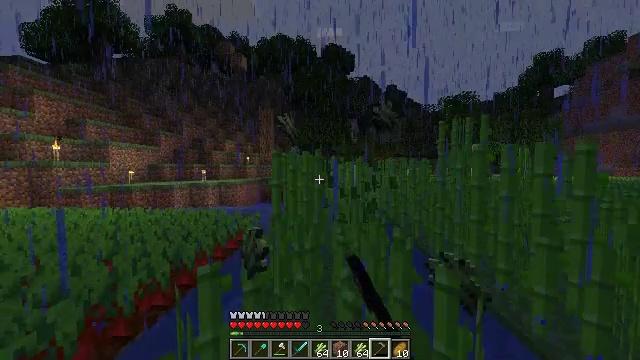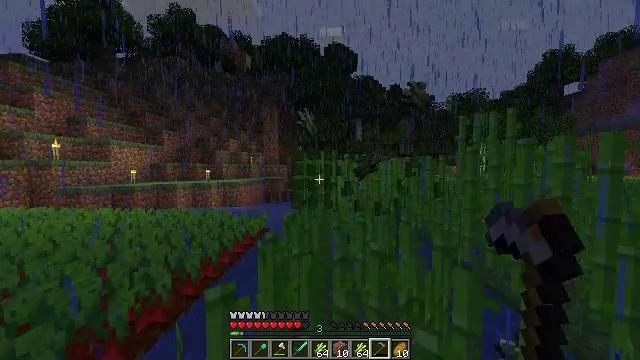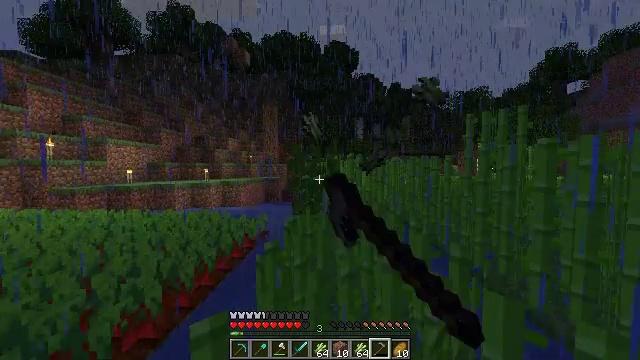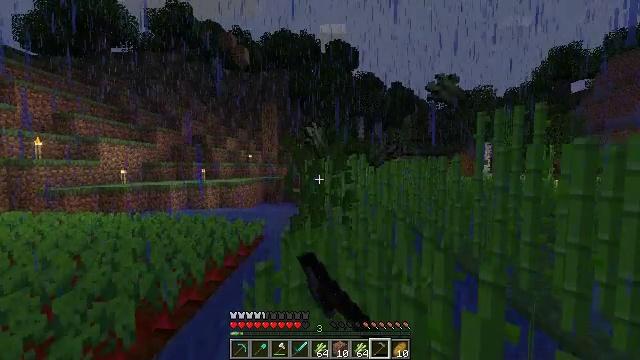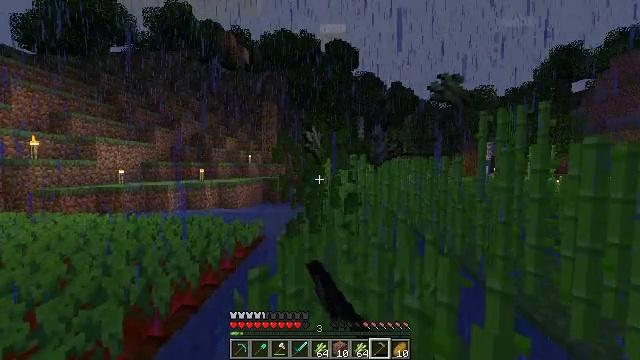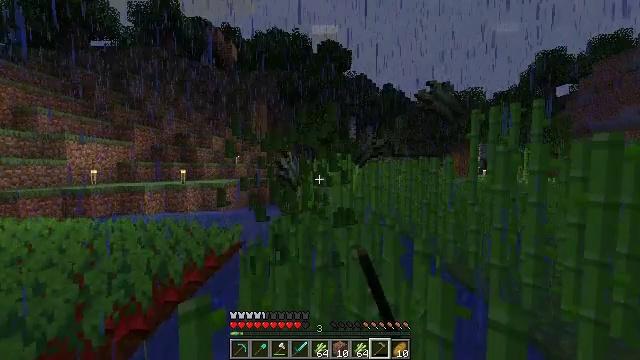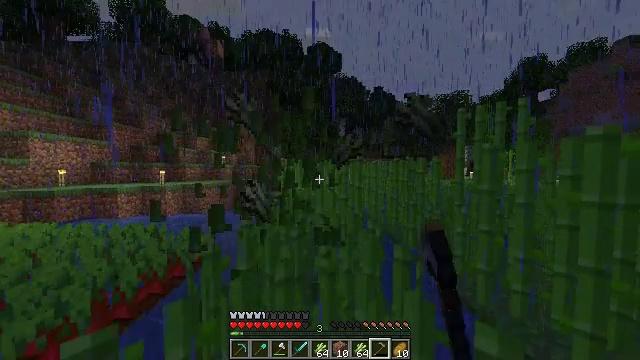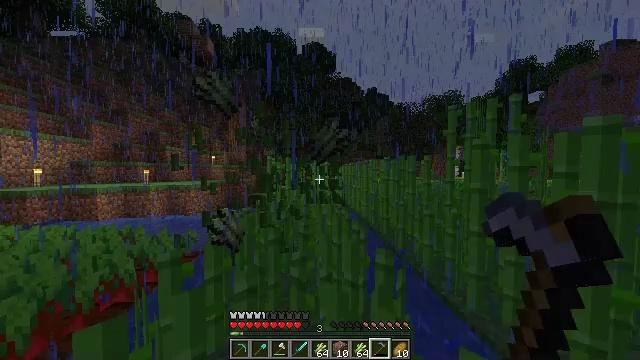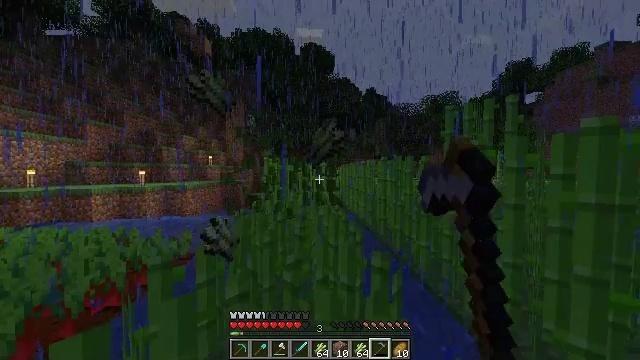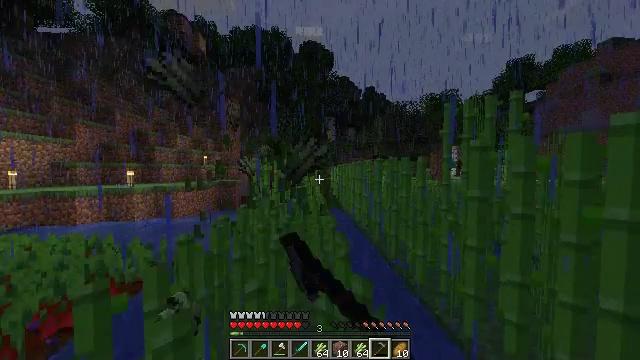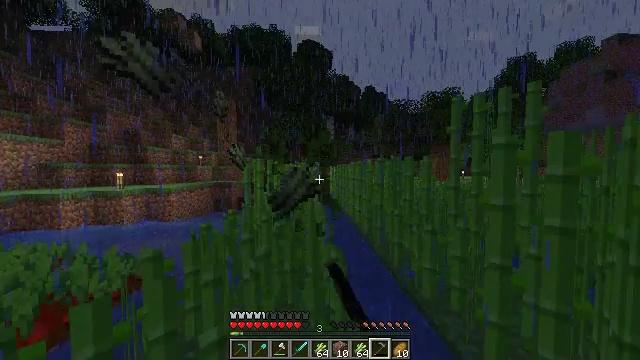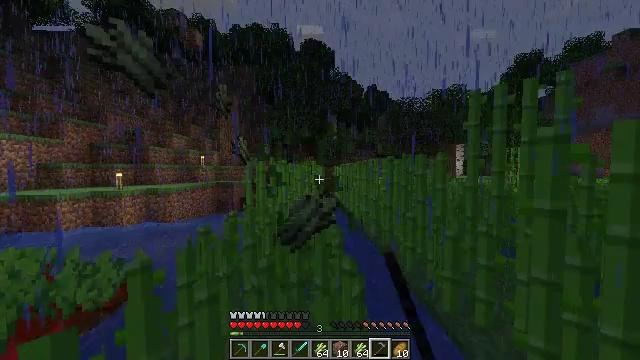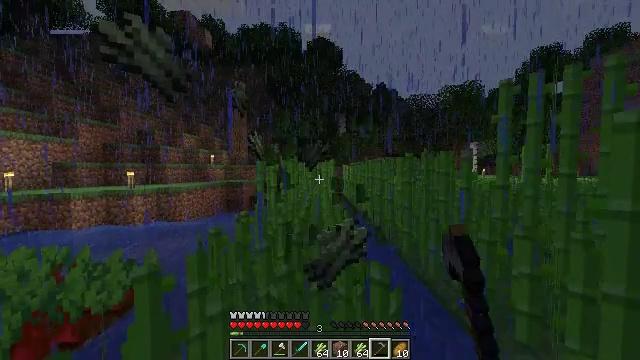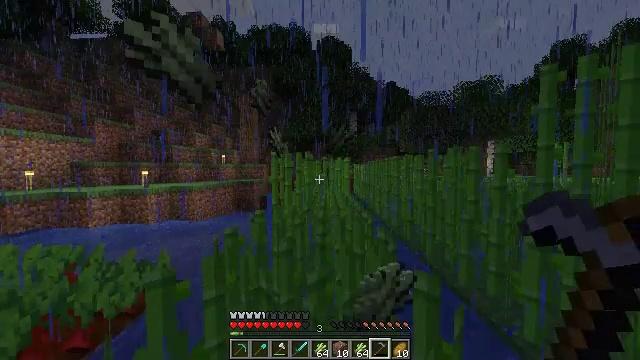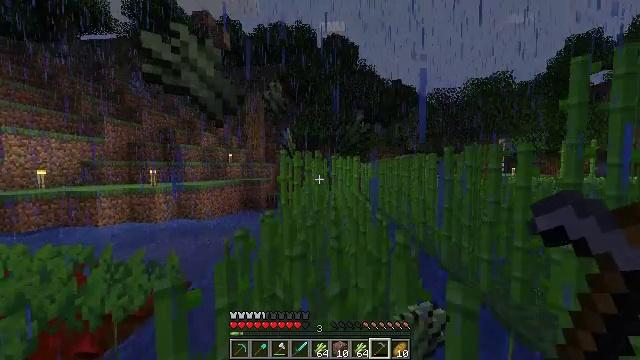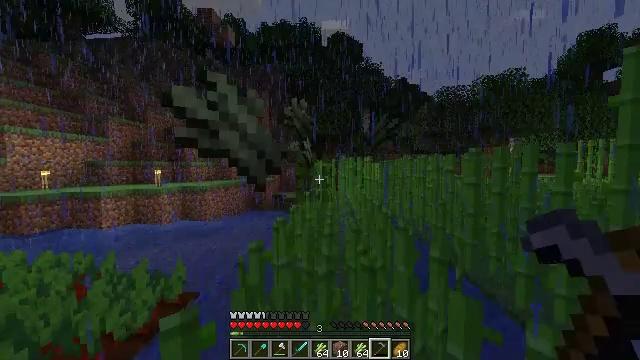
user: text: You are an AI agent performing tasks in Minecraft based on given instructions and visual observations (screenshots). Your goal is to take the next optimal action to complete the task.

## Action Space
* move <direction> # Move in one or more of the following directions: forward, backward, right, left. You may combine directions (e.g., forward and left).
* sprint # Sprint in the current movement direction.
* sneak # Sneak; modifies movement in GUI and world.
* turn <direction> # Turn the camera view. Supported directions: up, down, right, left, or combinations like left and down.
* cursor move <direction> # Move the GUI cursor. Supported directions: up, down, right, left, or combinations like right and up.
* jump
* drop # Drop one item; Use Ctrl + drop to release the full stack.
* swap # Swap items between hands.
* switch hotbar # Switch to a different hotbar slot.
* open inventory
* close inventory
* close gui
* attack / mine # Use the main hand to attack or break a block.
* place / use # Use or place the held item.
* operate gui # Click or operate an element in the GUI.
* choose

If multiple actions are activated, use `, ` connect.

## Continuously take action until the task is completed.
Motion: motion action
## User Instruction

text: Cut down the sugar cane stalks.
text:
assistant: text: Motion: move forward, sprint, attack / mine
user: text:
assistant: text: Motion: move forward, sprint, attack / mine
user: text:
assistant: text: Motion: move forward, sprint, attack / mine
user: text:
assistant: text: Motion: move forward and move right, sprint, attack / mine
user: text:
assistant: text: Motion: move forward and move right, sprint, turn right, attack / mine
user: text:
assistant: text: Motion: move forward and move right, sprint, turn right, attack / mine
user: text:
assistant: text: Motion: move forward and move right, sprint, turn right, attack / mine
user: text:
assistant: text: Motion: move forward and move right, sprint, attack / mine
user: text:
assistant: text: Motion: move forward, sprint, attack / mine
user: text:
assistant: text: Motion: move forward, sprint, attack / mine
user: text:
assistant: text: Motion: move forward and move left, sprint, attack / mine
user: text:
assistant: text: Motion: move forward and move left, sprint, turn left, attack / mine
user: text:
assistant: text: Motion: move forward and move left, sprint, turn left, attack / mine
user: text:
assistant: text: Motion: move forward and move left, sprint, turn left, attack / mine
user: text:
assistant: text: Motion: move forward and move left, sprint, attack / mine
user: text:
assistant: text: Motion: move forward, sprint, attack / mine
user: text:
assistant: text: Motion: move forward, sprint, attack / mine
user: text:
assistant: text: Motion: move forward, sprint, attack / mine
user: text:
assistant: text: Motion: move forward, sprint, attack / mine
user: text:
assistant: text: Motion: move forward and move right, sprint, attack / mine
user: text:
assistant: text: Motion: move forward and move right, sprint, turn right, attack / mine
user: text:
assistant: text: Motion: move forward and move right, sprint, turn right, attack / mine
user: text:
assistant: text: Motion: move forward and move right, sprint, attack / mine
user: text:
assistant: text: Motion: move forward, sprint, attack / mine
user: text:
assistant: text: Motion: move forward, sprint, attack / mine
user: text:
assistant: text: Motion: move forward, sprint, attack / mine
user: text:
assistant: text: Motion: move forward and move left, sprint, attack / mine
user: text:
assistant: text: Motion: move forward and move left, sprint, attack / mine
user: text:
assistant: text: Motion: move forward and move left, sprint, turn left, attack / mine
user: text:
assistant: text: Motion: move forward, sprint, attack / mine